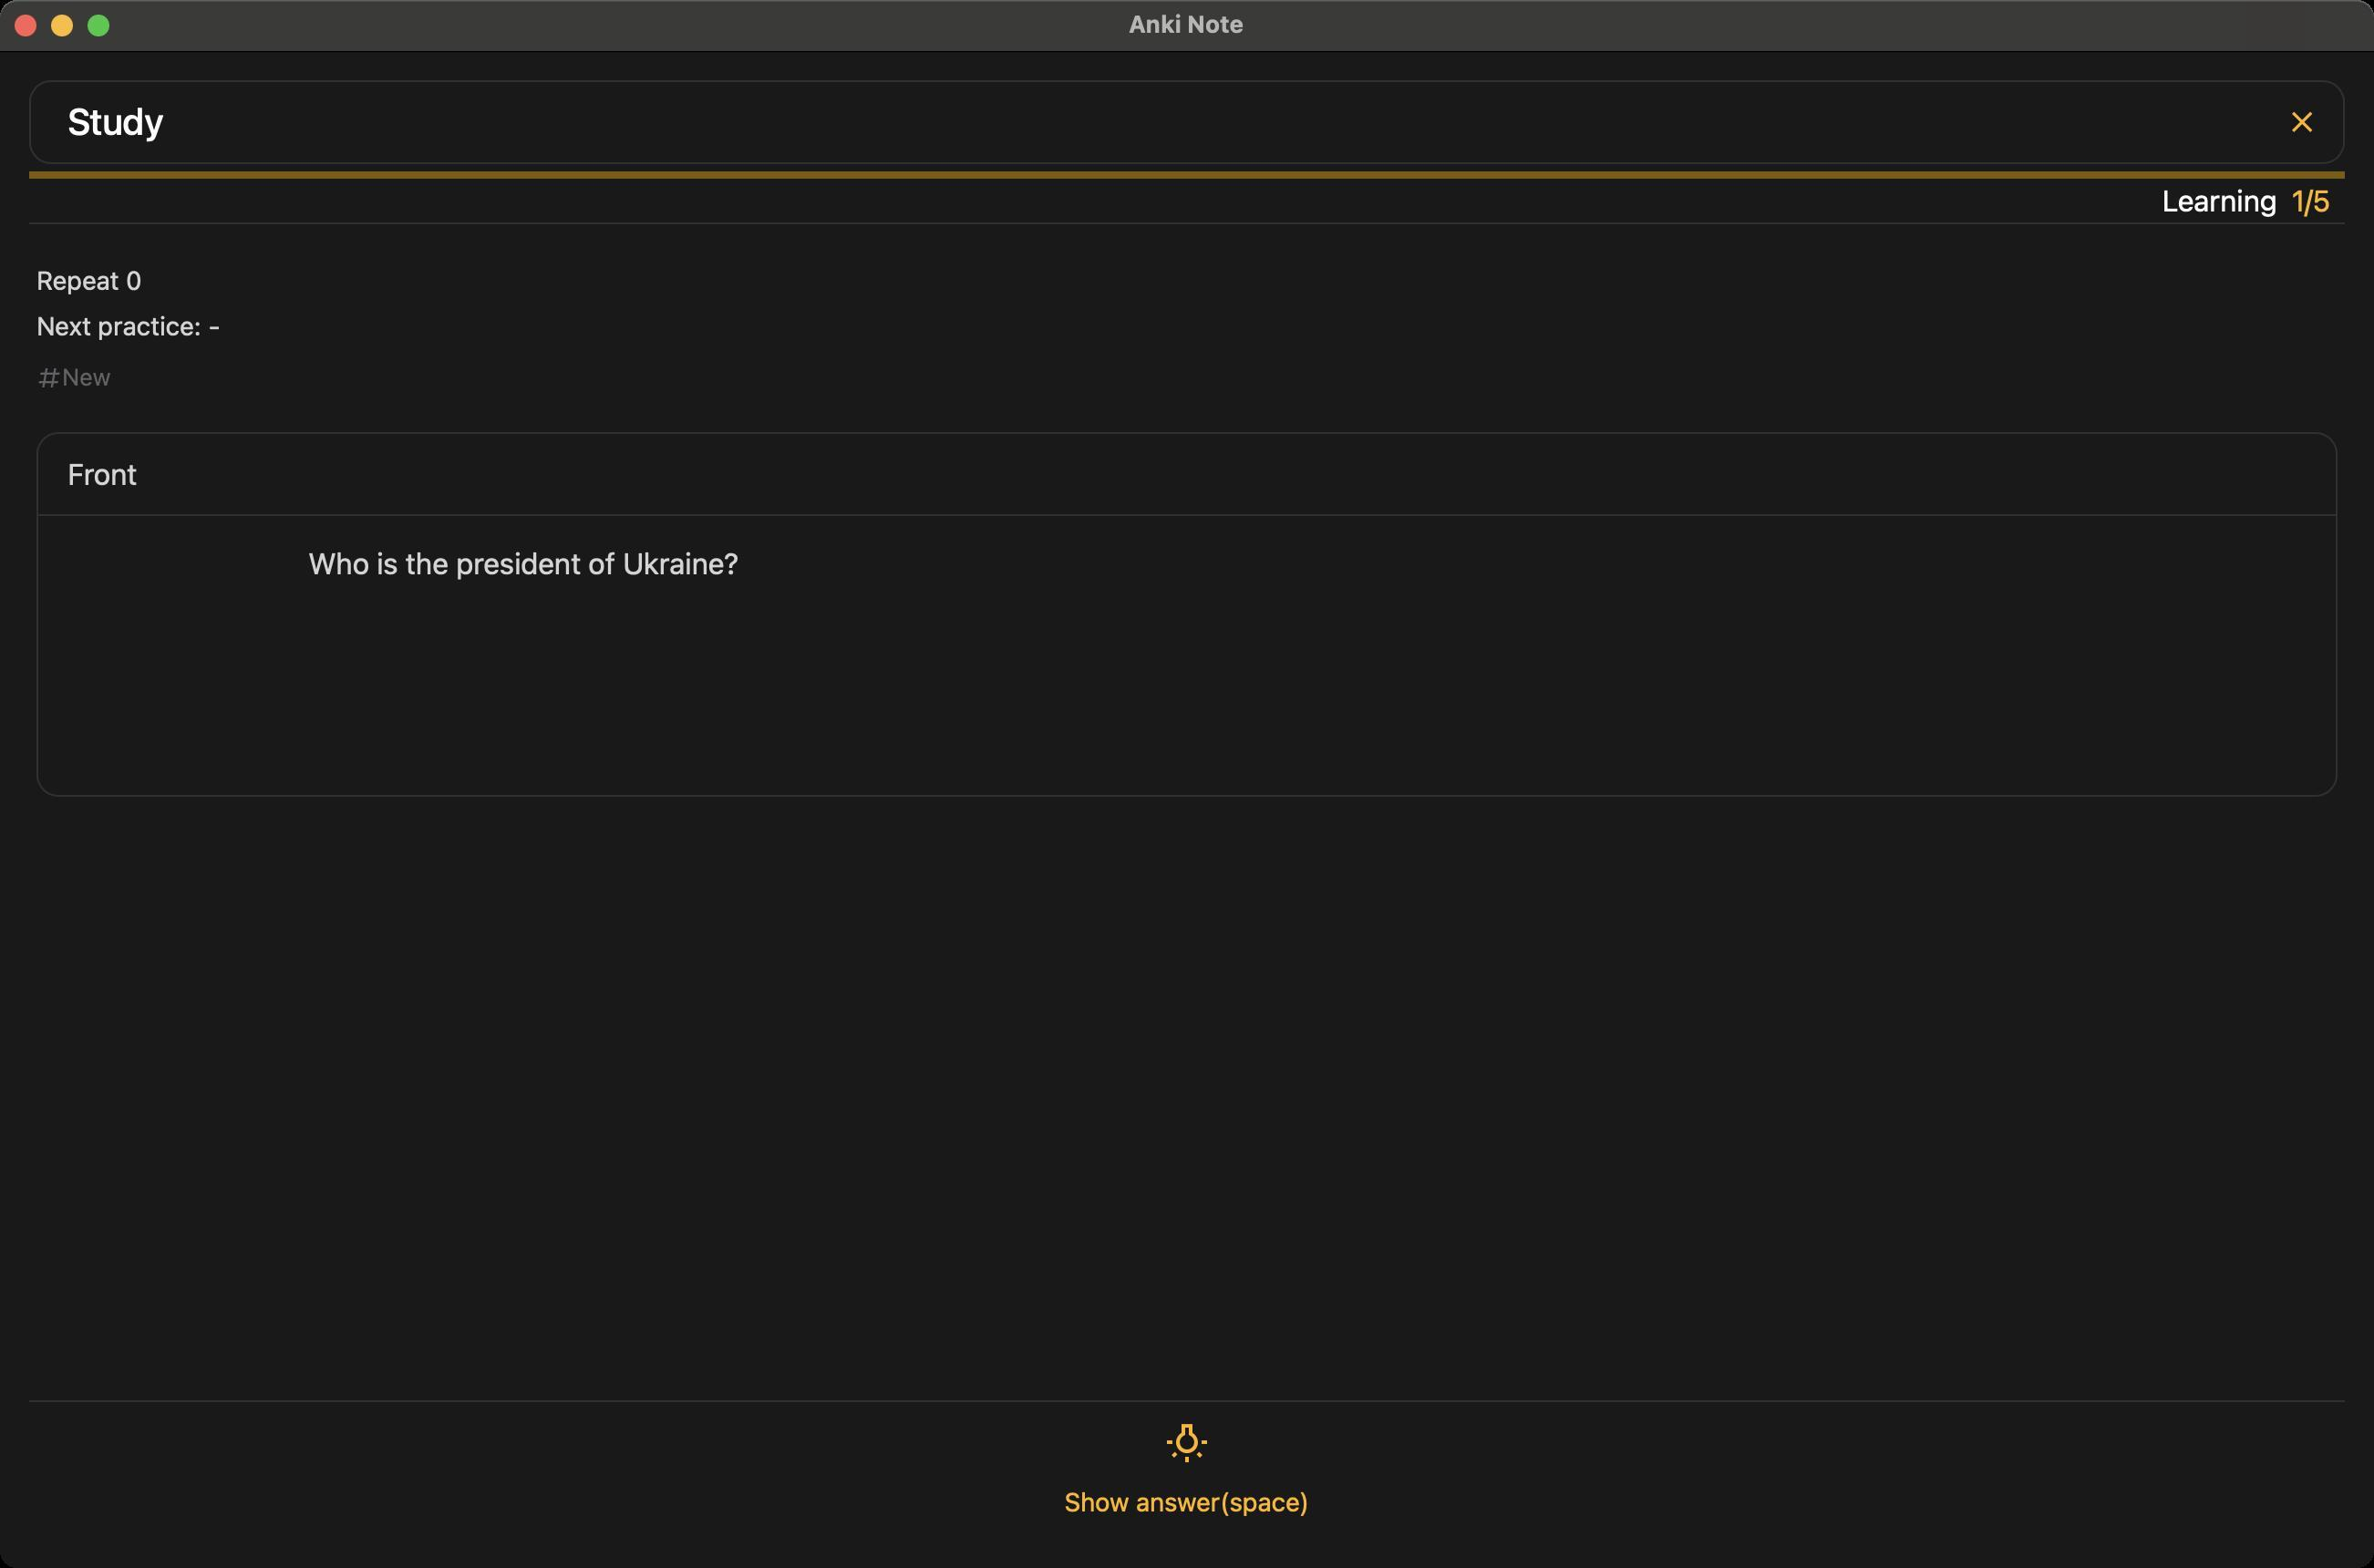
Accessibility tree:
{"name": "Anki_Note", "role": "AXWindow", "description": null, "role_description": "standard window", "value": null, "position": "233.00;83.00", "size": "1302;860", "children": [{"name": null, "role": "AXGroup", "description": null, "role_description": "group", "value": null, "position": "0.00;0.00", "size": "1302;860", "children": [{"name": null, "role": "AXGroup", "description": null, "role_description": "group", "value": null, "position": "0.00;28.00", "size": "1302;832", "children": [{"name": null, "role": "AXGroup", "description": null, "role_description": "group", "value": null, "position": "0.00;28.00", "size": "1302;832", "children": [{"name": "", "role": "AXScrollArea", "description": "", "role_description": "scroll area", "value": "", "position": "0.00;28.00", "size": "1302;832", "children": [{"name": "", "role": "AXWebArea", "description": "Tea Note", "role_description": "HTML content", "value": "", "position": "0.00;28.00", "size": "1302;832", "children": [{"name": "", "role": "AXGroup", "description": "", "role_description": "group", "value": "", "position": "0.00;28.00", "size": "1302;832", "children": [{"name": "", "role": "AXGroup", "description": "", "role_description": "web dialog", "value": "", "position": "0.00;28.00", "size": "1302;832", "children": [{"name": "", "role": "AXGroup", "description": "", "role_description": "group", "value": "", "position": "37.00;51.00", "size": "53;32", "children": [{"name": "", "role": "AXStaticText", "description": "", "role_description": "text", "value": "Study", "position": "37.00;55.00", "size": "53;23", "children": []}]}, {"name": "", "role": "AXButton", "description": "Close", "role_description": "button", "value": "", "position": "1245.00;49.00", "size": "36;36", "children": []}, {"name": "", "role": "AXProgressIndicator", "description": "", "role_description": "progress indicator", "value": 0.0, "position": "16.00;94.00", "size": "1270;4", "children": []}, {"name": "", "role": "AXStaticText", "description": "", "role_description": "text", "value": "Learning", "position": "1185.00;101.00", "size": "64;18", "children": []}, {"name": "", "role": "AXStaticText", "description": "", "role_description": "text", "value": "1/5", "position": "1256.00;101.00", "size": "22;18", "children": []}, {"name": "", "role": "AXGroup", "description": "", "role_description": "group", "value": "", "position": "20.00;143.00", "size": "1256;21", "children": [{"name": "", "role": "AXStaticText", "description": "", "role_description": "text", "value": "Repeat", "position": "20.00;145.00", "size": "46;17", "children": []}, {"name": "", "role": "AXStaticText", "description": "", "role_description": "text", "value": "0", "position": "69.00;145.00", "size": "9;17", "children": []}]}, {"name": "", "role": "AXGroup", "description": "", "role_description": "group", "value": "", "position": "20.00;168.00", "size": "1256;21", "children": [{"name": "", "role": "AXStaticText", "description": "", "role_description": "text", "value": "Next practice", "position": "20.00;170.00", "size": "87;17", "children": []}, {"name": "", "role": "AXStaticText", "description": "", "role_description": "text", "value": ": ", "position": "106.00;170.00", "size": "9;17", "children": []}, {"name": "", "role": "AXStaticText", "description": "", "role_description": "text", "value": "-", "position": "114.00;170.00", "size": "7;17", "children": []}]}, {"name": "", "role": "AXStaticText", "description": "", "role_description": "text", "value": null, "position": "20.00;200.00", "size": "14;15", "children": []}, {"name": "", "role": "AXStaticText", "description": "", "role_description": "text", "value": "New", "position": "34.00;198.00", "size": "27;17", "children": []}, {"name": "", "role": "AXGroup", "description": "", "role_description": "group", "value": "", "position": "21.00;238.00", "size": "1260;45", "children": [{"name": "", "role": "AXStaticText", "description": "", "role_description": "text", "value": "Front", "position": "37.00;251.00", "size": "39;18", "children": []}]}, {"name": "", "role": "AXGroup", "description": "", "role_description": "group", "value": "", "position": "169.00;293.00", "size": "964;32", "children": [{"name": "", "role": "AXStaticText", "description": "", "role_description": "text", "value": "Who is the president of Ukraine?", "position": "169.00;300.00", "size": "237;18", "children": []}]}, {"name": "", "role": "AXGroup", "description": "", "role_description": "group", "value": "", "position": "139.00;293.00", "size": "24;24", "children": [{"name": "", "role": "AXStaticText", "description": "", "role_description": "text", "value": "drag_indicator", "position": "143.00;297.00", "size": "16;16", "children": []}]}, {"name": "", "role": "AXGroup", "description": "", "role_description": "group", "value": "", "position": "0.00;28.00", "size": "0;0", "children": []}, {"name": "", "role": "AXGroup", "description": "", "role_description": "group", "value": "", "position": "0.00;28.00", "size": "0;0", "children": []}, {"name": "", "role": "AXGroup", "description": "press space", "role_description": "group", "value": "", "position": "524.00;773.00", "size": "254;67", "children": [{"name": "", "role": "AXStaticText", "description": "", "role_description": "text", "value": "wb_incandescent", "position": "639.00;779.00", "size": "24;24", "children": []}, {"name": "", "role": "AXGroup", "description": "", "role_description": "group", "value": "", "position": "524.00;813.00", "size": "254;21", "children": [{"name": "", "role": "AXStaticText", "description": "", "role_description": "text", "value": "Show answer(space)", "position": "583.00;815.00", "size": "136;17", "children": []}]}]}, {"name": "", "role": "AXGroup", "description": "", "role_description": "group", "value": "", "position": "0.00;28.00", "size": "0;0", "children": []}, {"name": "", "role": "AXGroup", "description": "", "role_description": "group", "value": "", "position": "0.00;28.00", "size": "0;0", "children": []}]}]}]}]}]}]}]}, {"name": null, "role": "AXButton", "description": null, "role_description": "close button", "value": null, "position": "7.00;6.00", "size": "14;16", "children": []}, {"name": null, "role": "AXButton", "description": null, "role_description": "full screen button", "value": null, "position": "47.00;6.00", "size": "14;16", "children": [{"name": null, "role": "AXGroup", "description": null, "role_description": "group", "value": null, "position": "47.00;6.00", "size": "14;16", "children": [{"name": null, "role": "AXGroup", "description": null, "role_description": "group", "value": null, "position": "47.00;6.00", "size": "14;16", "children": []}]}]}, {"name": null, "role": "AXButton", "description": null, "role_description": "minimize button", "value": null, "position": "27.00;6.00", "size": "14;16", "children": []}, {"name": null, "role": "AXStaticText", "description": null, "role_description": "text", "value": "Anki Note", "position": "617.00;5.00", "size": "68;16", "children": []}]}